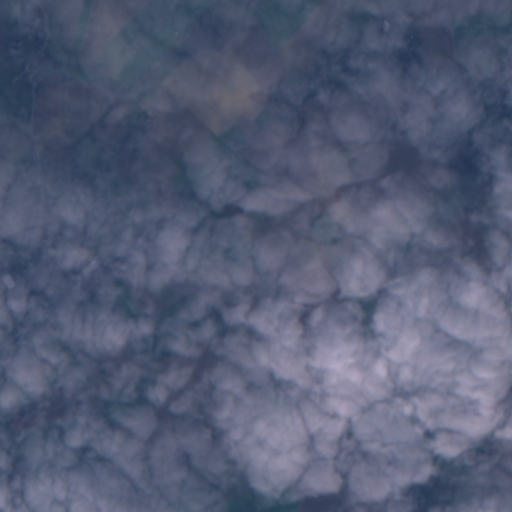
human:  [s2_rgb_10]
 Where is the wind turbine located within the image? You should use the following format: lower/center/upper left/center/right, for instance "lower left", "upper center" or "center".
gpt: The wind turbine is located in the upper center of the image.
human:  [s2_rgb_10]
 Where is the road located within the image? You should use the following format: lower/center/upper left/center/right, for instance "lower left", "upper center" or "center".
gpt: There is no road in the image.